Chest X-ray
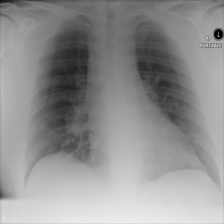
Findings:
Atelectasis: negative
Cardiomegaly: negative
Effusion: negative
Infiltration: negative
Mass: negative
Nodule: negative
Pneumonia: negative
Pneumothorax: negative
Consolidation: negative
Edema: negative
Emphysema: negative
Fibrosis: negative
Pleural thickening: negative
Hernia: negative